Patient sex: F
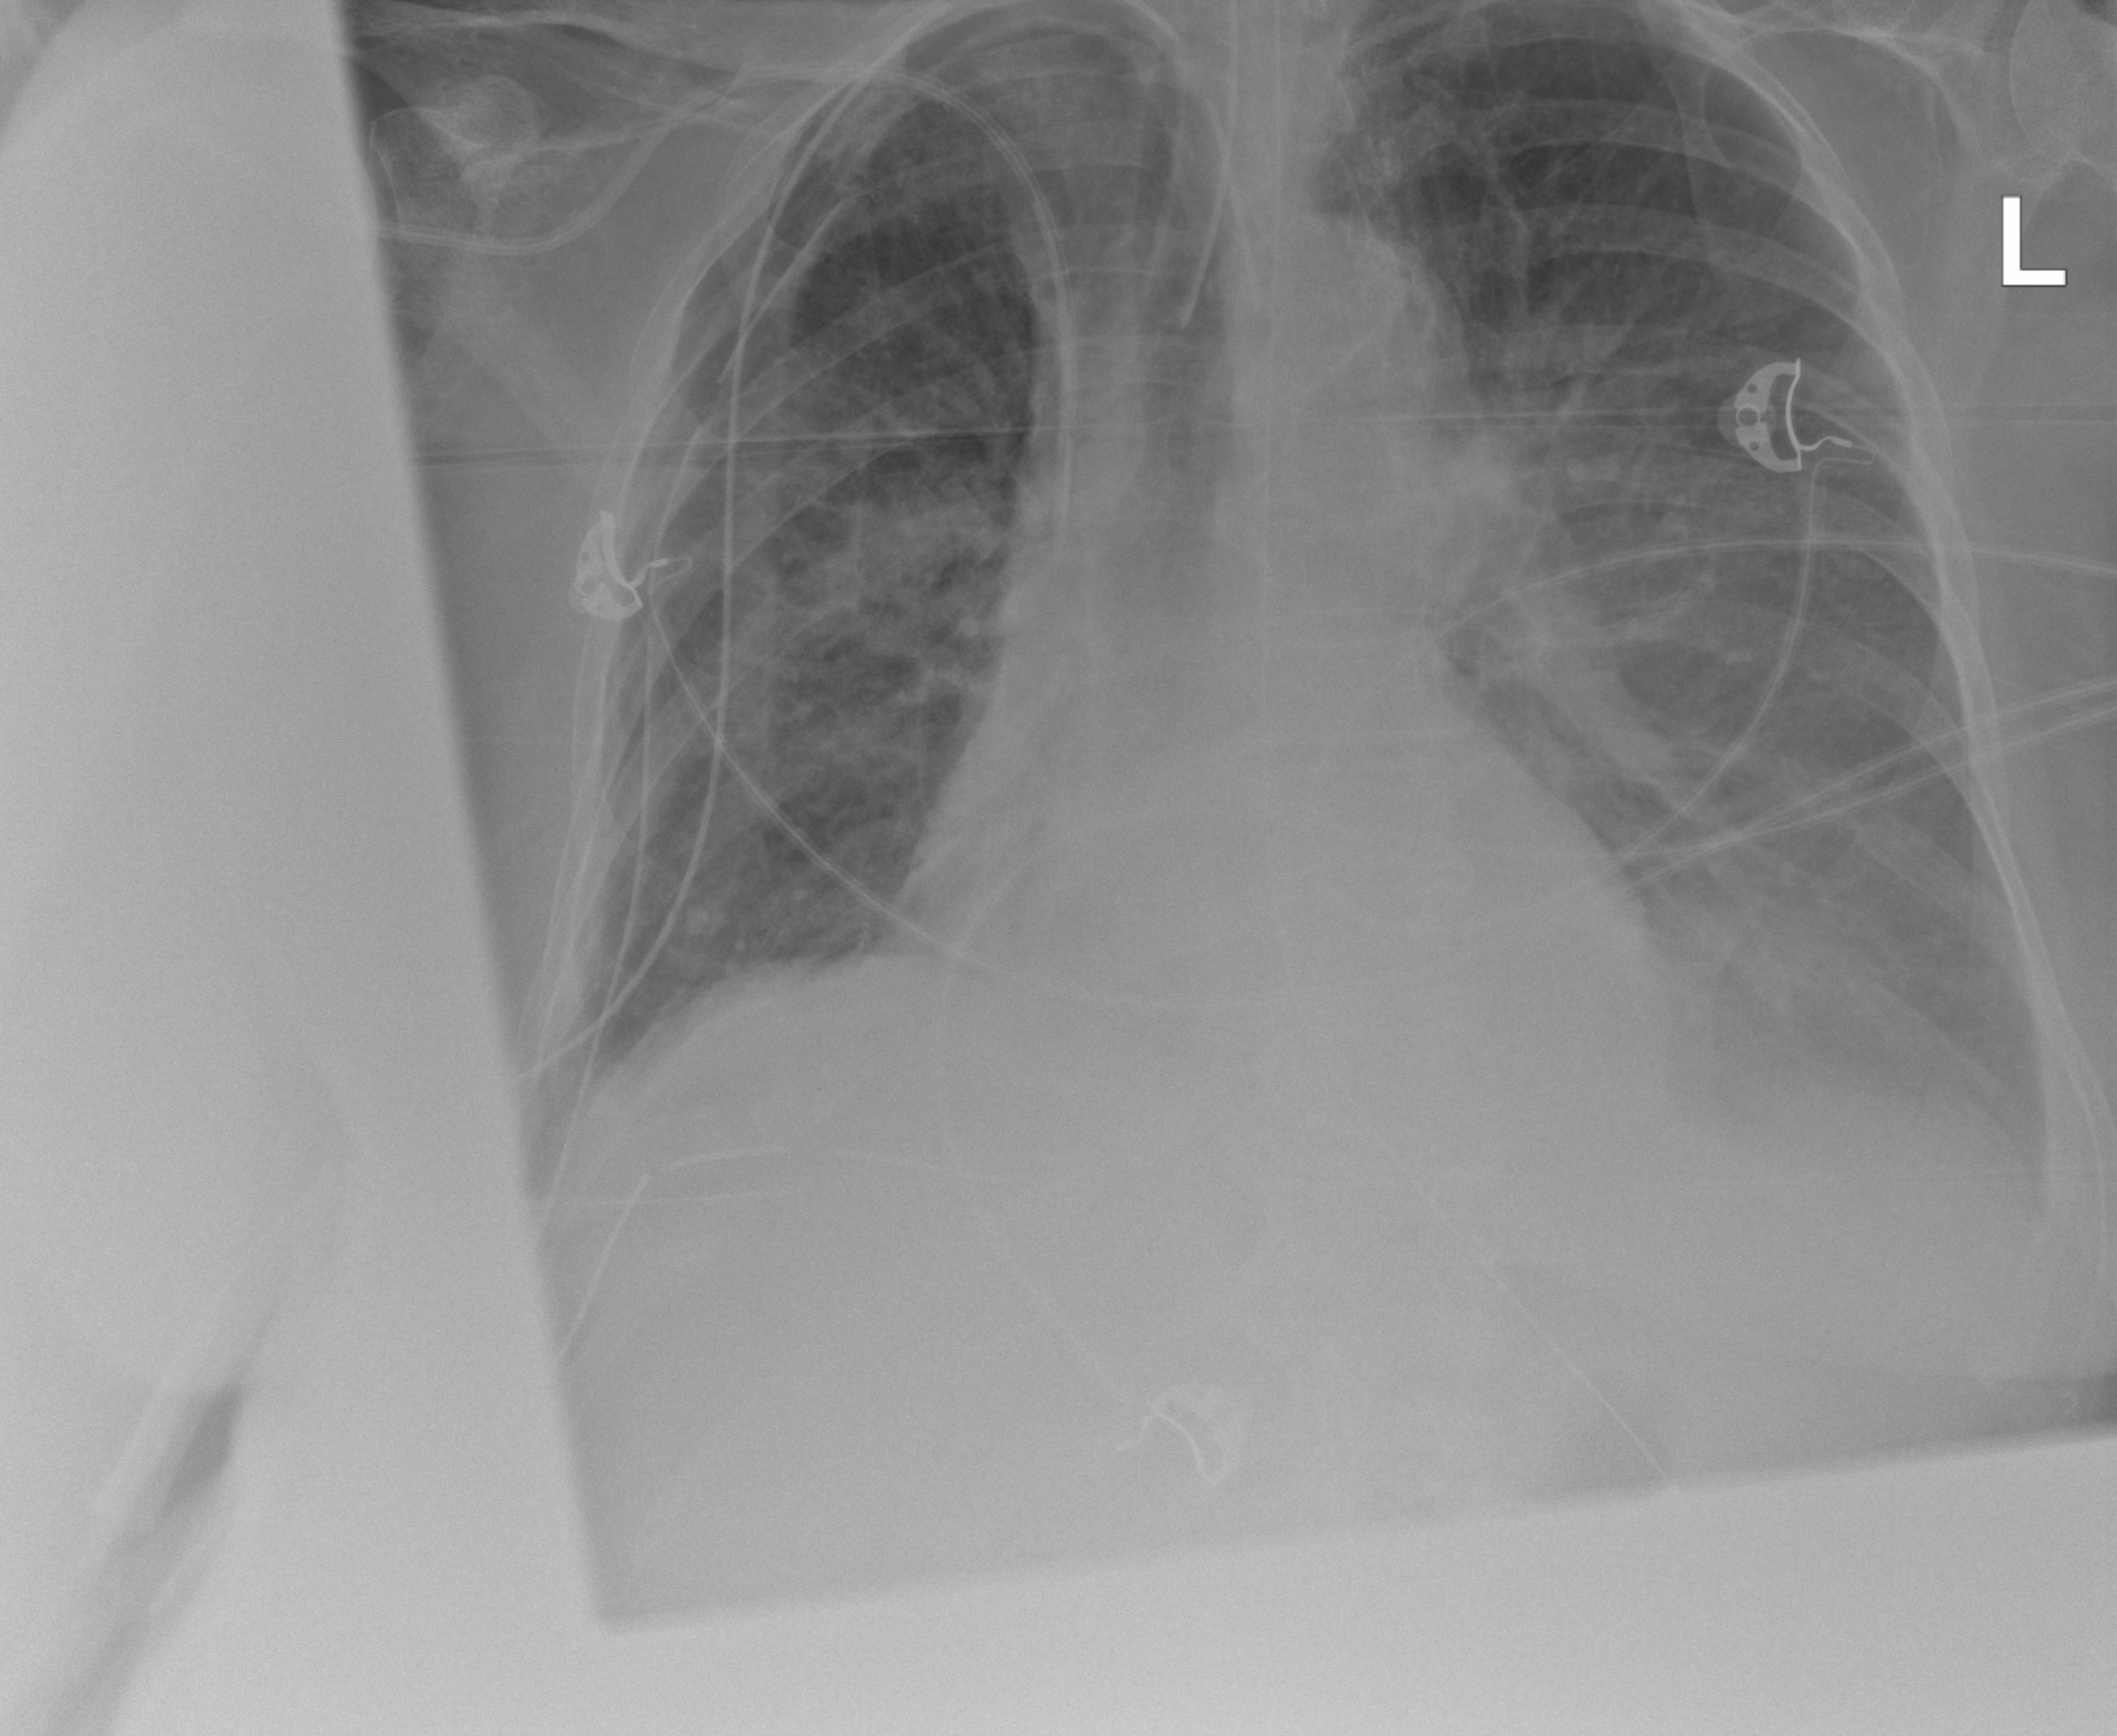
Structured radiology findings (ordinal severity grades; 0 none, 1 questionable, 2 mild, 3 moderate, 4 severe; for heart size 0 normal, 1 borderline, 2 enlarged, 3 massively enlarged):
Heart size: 0
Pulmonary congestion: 0
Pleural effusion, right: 2
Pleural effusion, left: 3
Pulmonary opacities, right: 2
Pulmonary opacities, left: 2
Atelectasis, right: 2
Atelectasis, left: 2